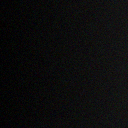
Screen state: off